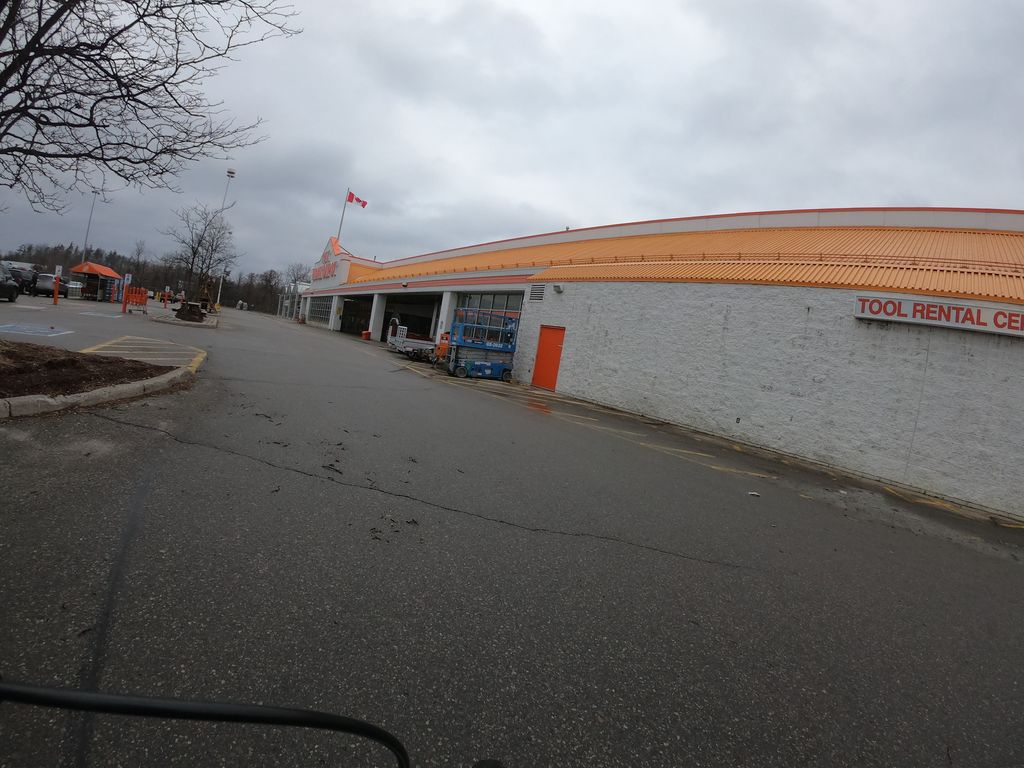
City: kitchener-waterloo